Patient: sex M, age 30
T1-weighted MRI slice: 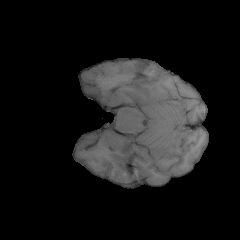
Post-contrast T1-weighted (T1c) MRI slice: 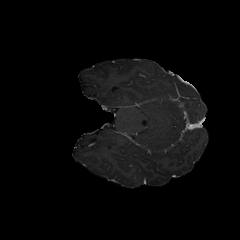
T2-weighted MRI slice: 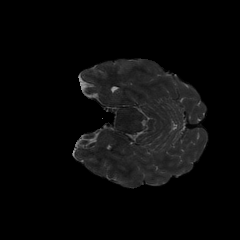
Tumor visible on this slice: no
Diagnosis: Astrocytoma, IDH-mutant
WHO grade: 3